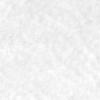
Label: no_change